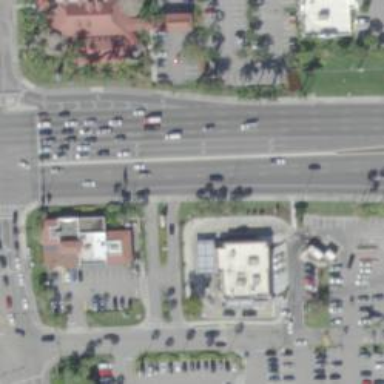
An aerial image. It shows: Primary highway with asphalt surface and separate sidewalk.